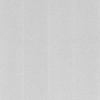
Label: dusty